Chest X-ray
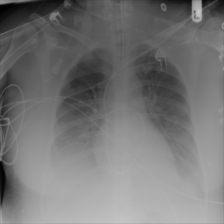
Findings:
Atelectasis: negative
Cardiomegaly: negative
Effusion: positive
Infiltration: positive
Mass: negative
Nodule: negative
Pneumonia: negative
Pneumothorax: negative
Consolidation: negative
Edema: negative
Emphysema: negative
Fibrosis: negative
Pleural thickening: negative
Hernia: negative